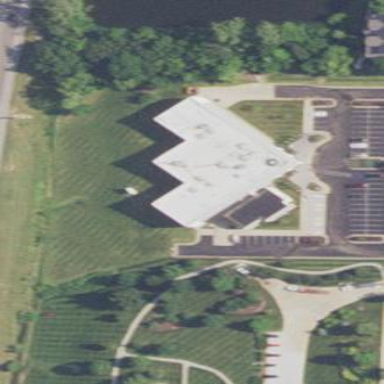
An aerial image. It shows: Commercial building.